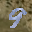
Label: 9